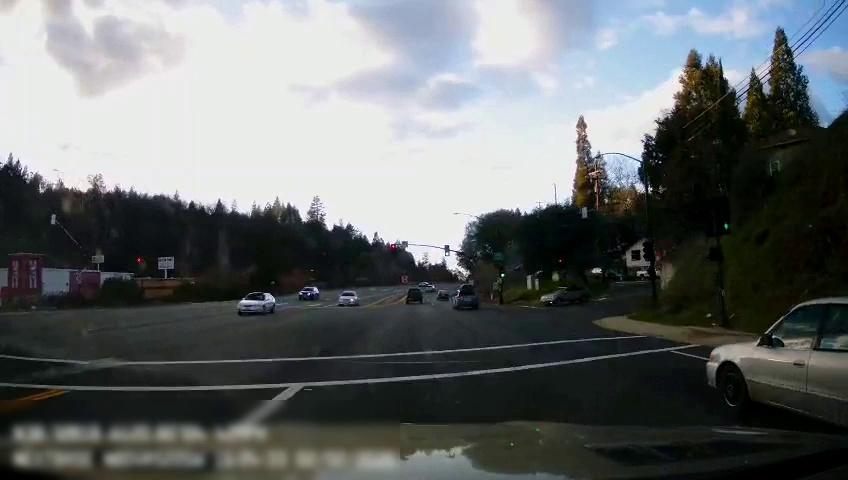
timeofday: Day
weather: Sunny
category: Drivable Space
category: Vehicles | Car
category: Vehicles | SUV
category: Vehicles | Car
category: Vehicles | SUV
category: Vehicles | SUV
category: Vehicles | SUV
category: Vehicles | Truck
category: Vehicles | Car
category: Vehicles | SUV
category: Vehicles | Car
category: Vehicles | Car
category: Lanes | Alternate Lane
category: Lanes | Current Lane
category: Lanes | Current Lane
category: Lanes | Opposite Lane
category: Lanes | Current Lane
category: Lanes | Current Lane
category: Lanes | Opposite Lane
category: Lanes | Opposite Lane
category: Lanes | Opposite Lane
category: Lanes | Opposite Lane
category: Traffic | Lights
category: Traffic | Lights
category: Traffic | Lights
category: Traffic | Signs
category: Traffic | Lights
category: Traffic | Signs
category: Traffic | Lights